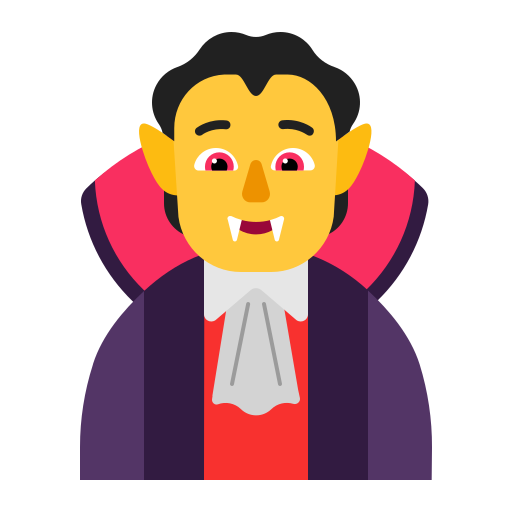
person vampire flat default